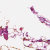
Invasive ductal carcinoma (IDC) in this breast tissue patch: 0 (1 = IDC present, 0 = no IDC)